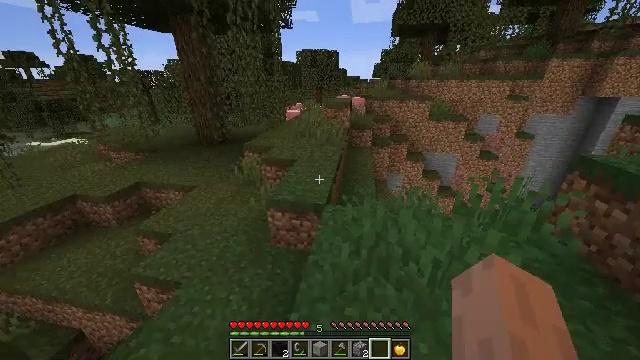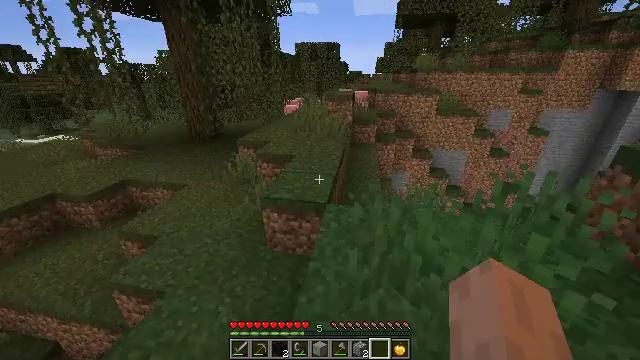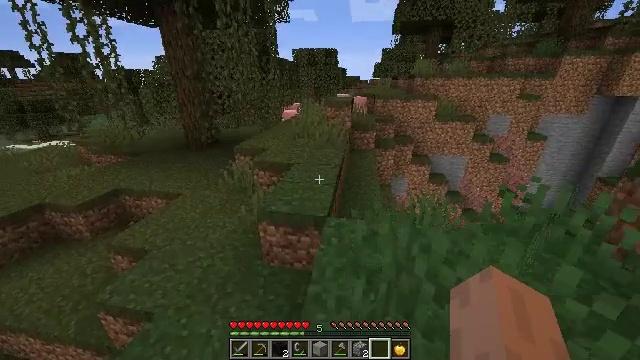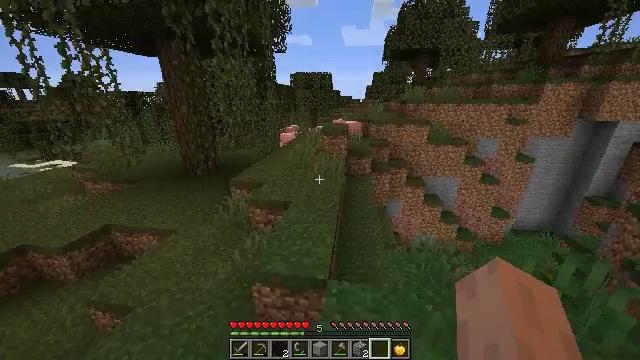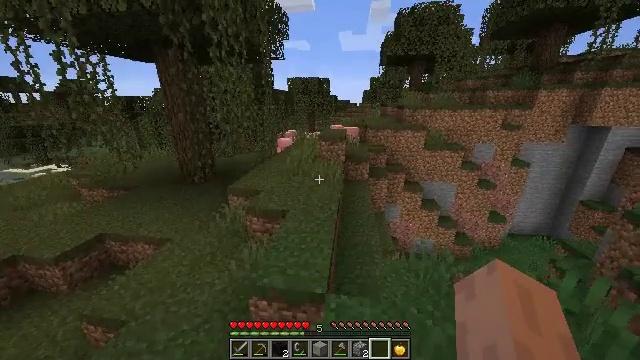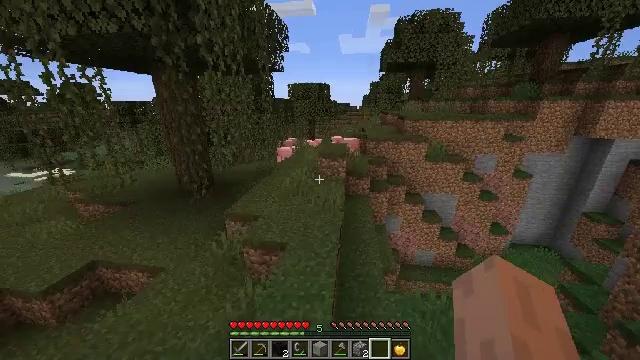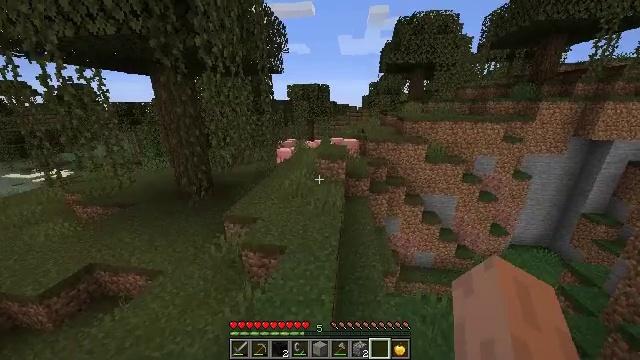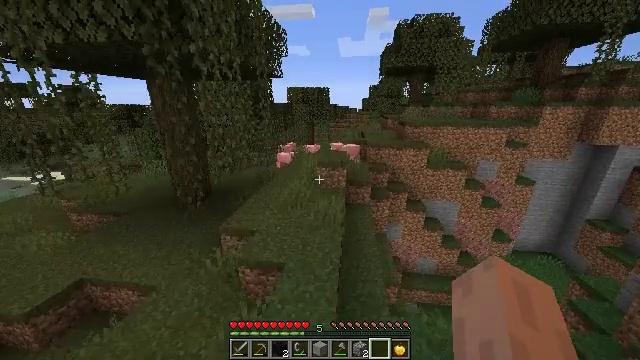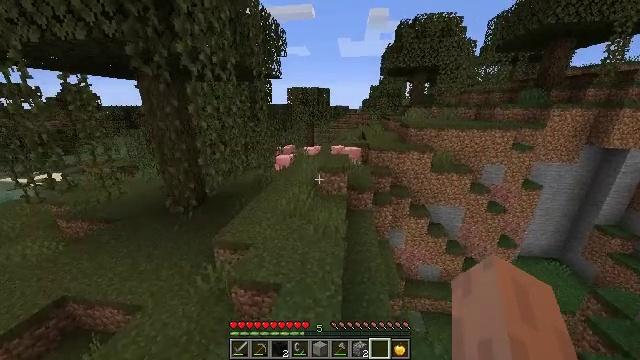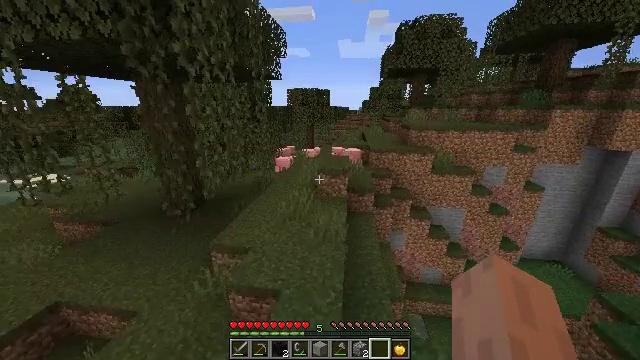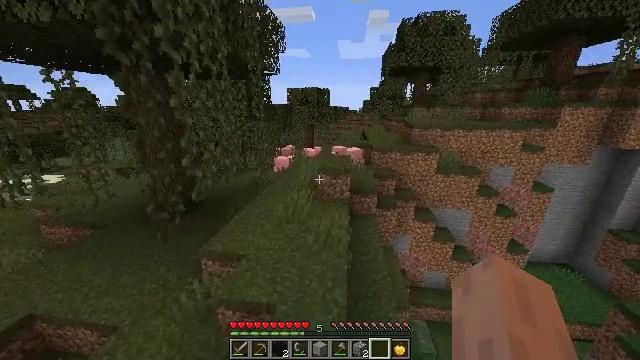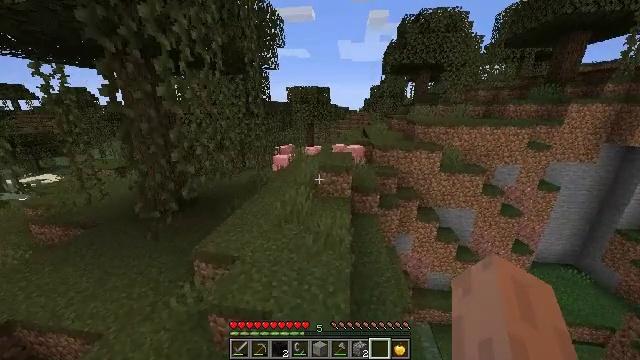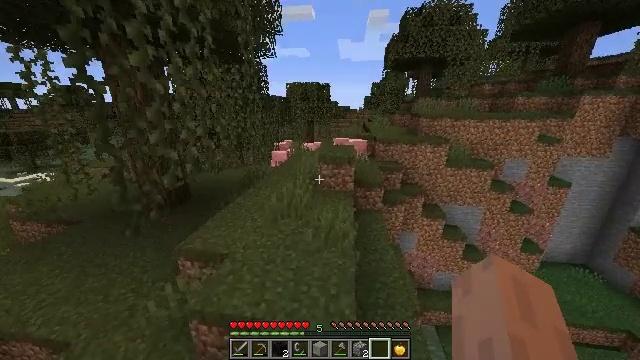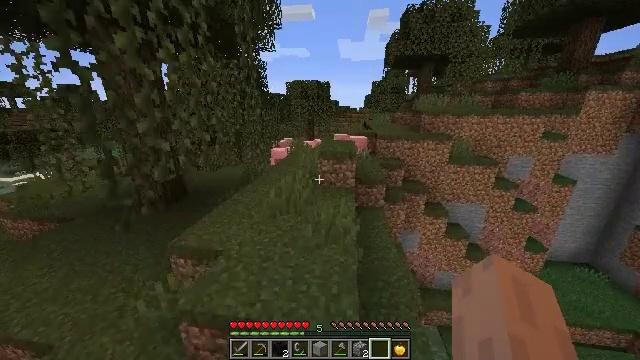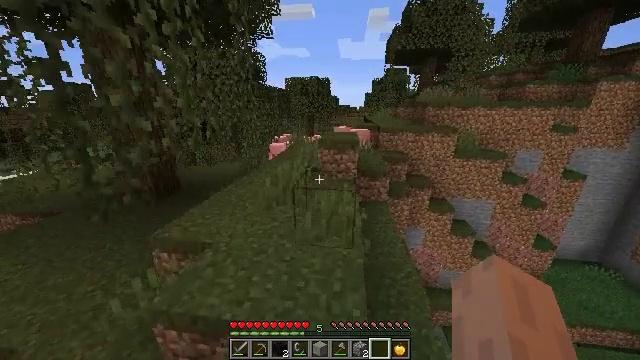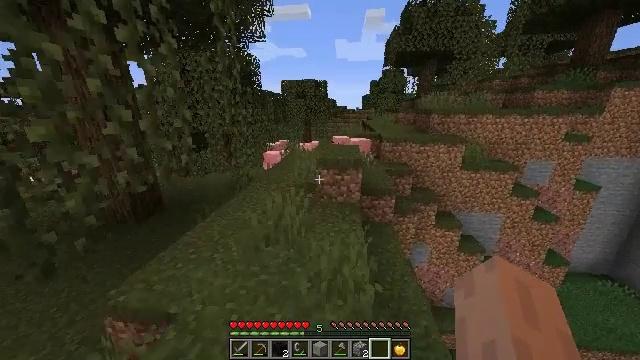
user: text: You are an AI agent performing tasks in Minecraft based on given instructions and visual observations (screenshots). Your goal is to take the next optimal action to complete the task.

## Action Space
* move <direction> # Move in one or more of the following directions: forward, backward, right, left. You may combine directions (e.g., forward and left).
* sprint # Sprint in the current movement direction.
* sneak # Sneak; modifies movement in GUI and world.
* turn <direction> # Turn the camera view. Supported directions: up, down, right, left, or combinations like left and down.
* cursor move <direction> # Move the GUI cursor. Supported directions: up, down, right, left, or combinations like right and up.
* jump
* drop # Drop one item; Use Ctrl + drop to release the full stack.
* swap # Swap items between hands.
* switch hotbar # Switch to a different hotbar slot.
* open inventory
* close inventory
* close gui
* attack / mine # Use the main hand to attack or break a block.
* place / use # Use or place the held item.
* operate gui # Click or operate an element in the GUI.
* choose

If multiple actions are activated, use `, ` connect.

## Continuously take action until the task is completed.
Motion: motion action
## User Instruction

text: Kill the chicken.
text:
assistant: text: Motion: move forward, sprint, jump
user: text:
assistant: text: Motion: move forward, sprint, turn up, jump
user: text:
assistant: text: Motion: move forward, sprint, turn right and up, jump
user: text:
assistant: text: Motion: move forward, sprint, jump
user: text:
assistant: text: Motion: move forward, sprint, jump
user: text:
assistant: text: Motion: move forward, sprint, jump
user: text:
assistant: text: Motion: move forward, sprint, jump
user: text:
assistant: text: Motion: move forward, sprint, jump
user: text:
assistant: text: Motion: move forward, sprint, jump
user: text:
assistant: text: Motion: move forward, sprint, jump
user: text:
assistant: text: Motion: move forward, sprint, jump
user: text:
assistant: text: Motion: move forward, sprint, jump
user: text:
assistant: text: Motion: move forward, sprint, jump
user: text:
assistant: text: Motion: move forward, sprint, jump
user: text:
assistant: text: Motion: move forward, sprint, jump
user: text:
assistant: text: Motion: move forward, sprint, turn right, jump
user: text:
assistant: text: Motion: move forward, sprint, jump
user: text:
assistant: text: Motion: move forward, sprint, jump
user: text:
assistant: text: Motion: move forward, sprint, jump
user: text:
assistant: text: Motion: move forward, sprint, jump
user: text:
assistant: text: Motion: move forward, sprint, jump
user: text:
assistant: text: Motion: move forward, sprint, jump
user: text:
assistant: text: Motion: move forward, sprint, turn right, jump
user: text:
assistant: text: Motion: move forward, sprint, turn right, jump
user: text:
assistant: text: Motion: move forward, sprint, turn right, jump
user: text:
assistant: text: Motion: move forward, sprint, turn right, jump
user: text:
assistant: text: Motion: move forward, sprint, jump
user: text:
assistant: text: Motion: move forward, sprint, jump
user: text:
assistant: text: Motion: move forward, sprint, jump
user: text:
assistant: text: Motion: move forward, sprint, jump